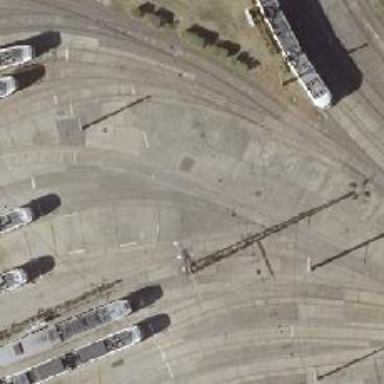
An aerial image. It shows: Railway switch.